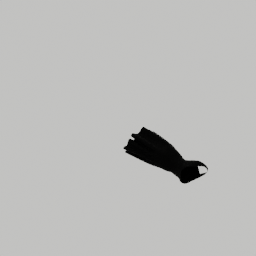
Label: people